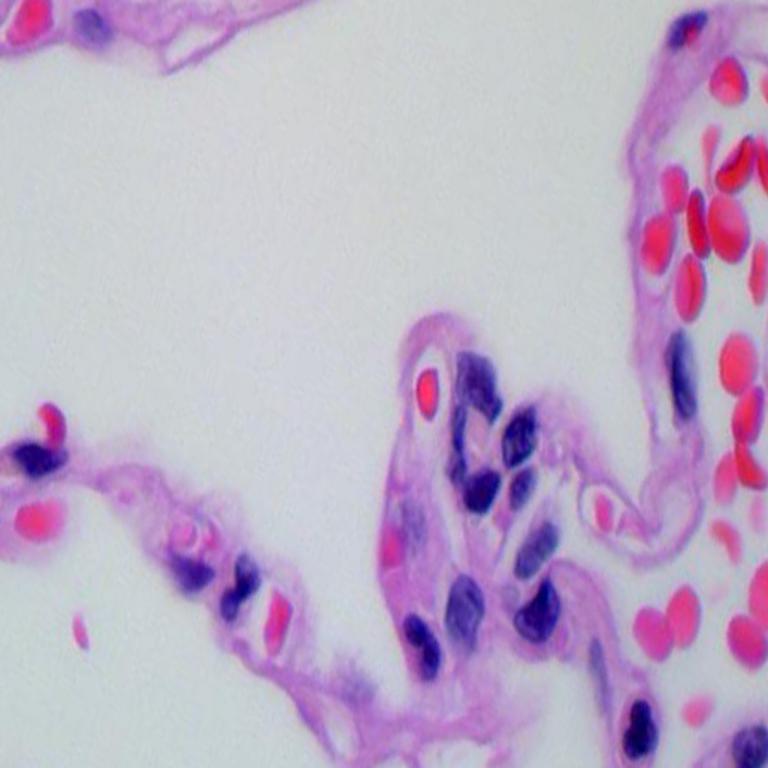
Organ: lung
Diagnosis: benign